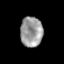
Tissue: prostate
Cell type: Epithelial cells
Senescence score: 0.35
Nuclear area (px): 657
Mean DAPI intensity: 155.167